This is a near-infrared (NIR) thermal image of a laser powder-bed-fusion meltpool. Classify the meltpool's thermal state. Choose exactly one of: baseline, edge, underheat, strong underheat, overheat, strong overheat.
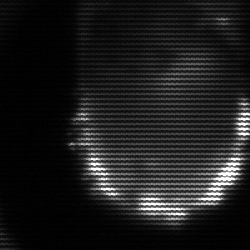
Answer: baseline